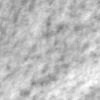
Label: no_change